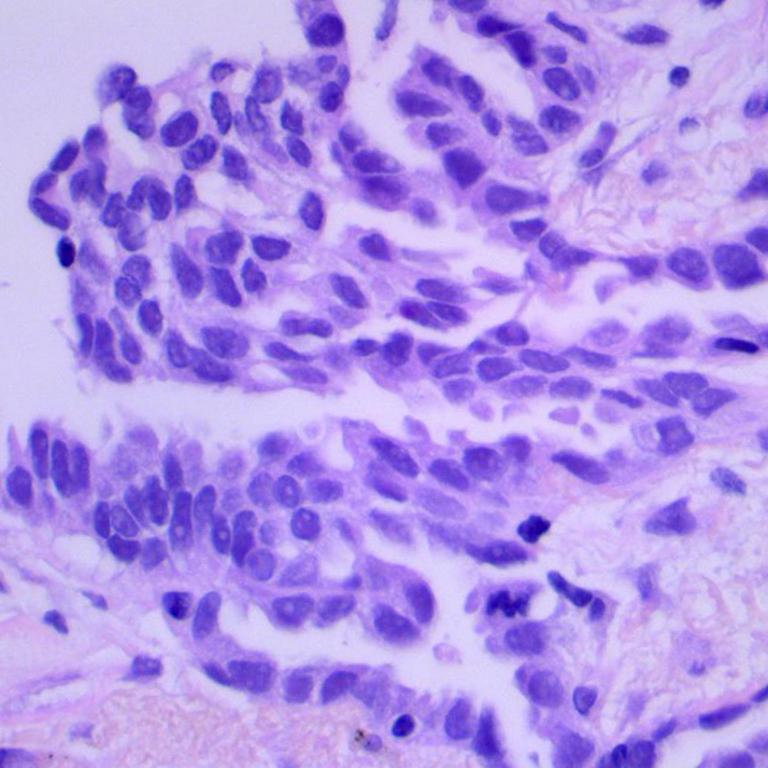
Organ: lung
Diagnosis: adenocarcinomas